Brain MRI, t1w sequence, axial 2D slice.
Patient: age 29, sex F, weight 95 kg, height 1.95 m
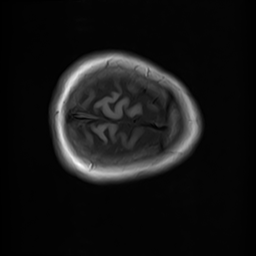